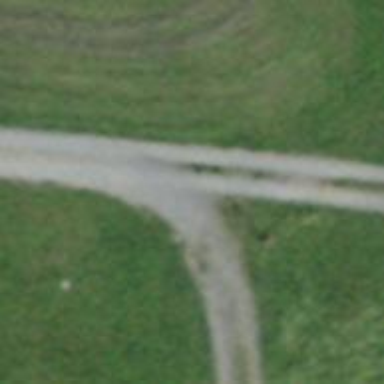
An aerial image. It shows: Gravel track used for hiking. The track is groomed in classic style.